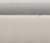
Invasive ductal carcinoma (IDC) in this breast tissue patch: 0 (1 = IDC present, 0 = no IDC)